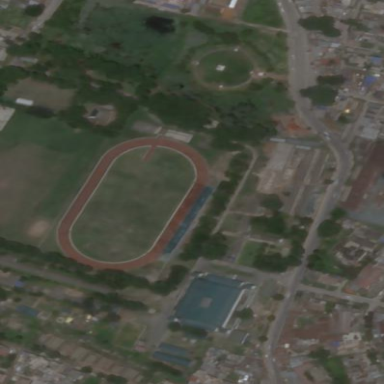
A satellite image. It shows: Soccer pitch for leisureland activities.